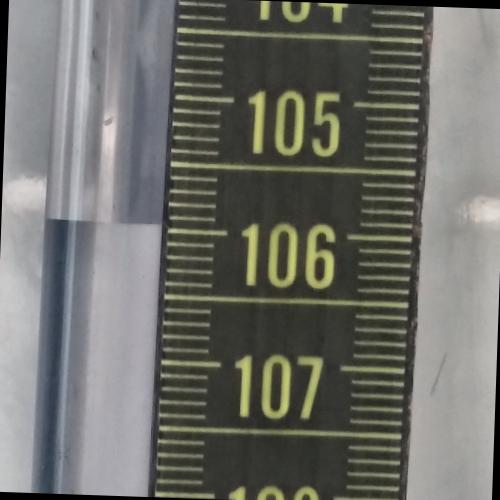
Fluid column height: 106.0 cm